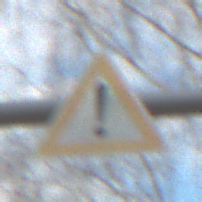
Verkehrszeichen: Gefahrenstelle
Umgebung: Outdoor, Nature
Tageszeit: MorningAfternoon
Wetter: PartlyCloudy
Licht: Natural
Jahreszeit: Autumn
Kontrast: LowContrast